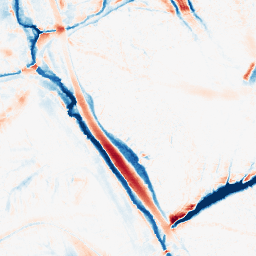
Category: morphological
Decomposition family: morphological_ellipse
Decomposition parameters: operation: average
width: 20
height: 30
Upsampling method: regularized
Upsampling parameters: scale: 4
lambda_reg: 0.001
Upsampling scale: 4